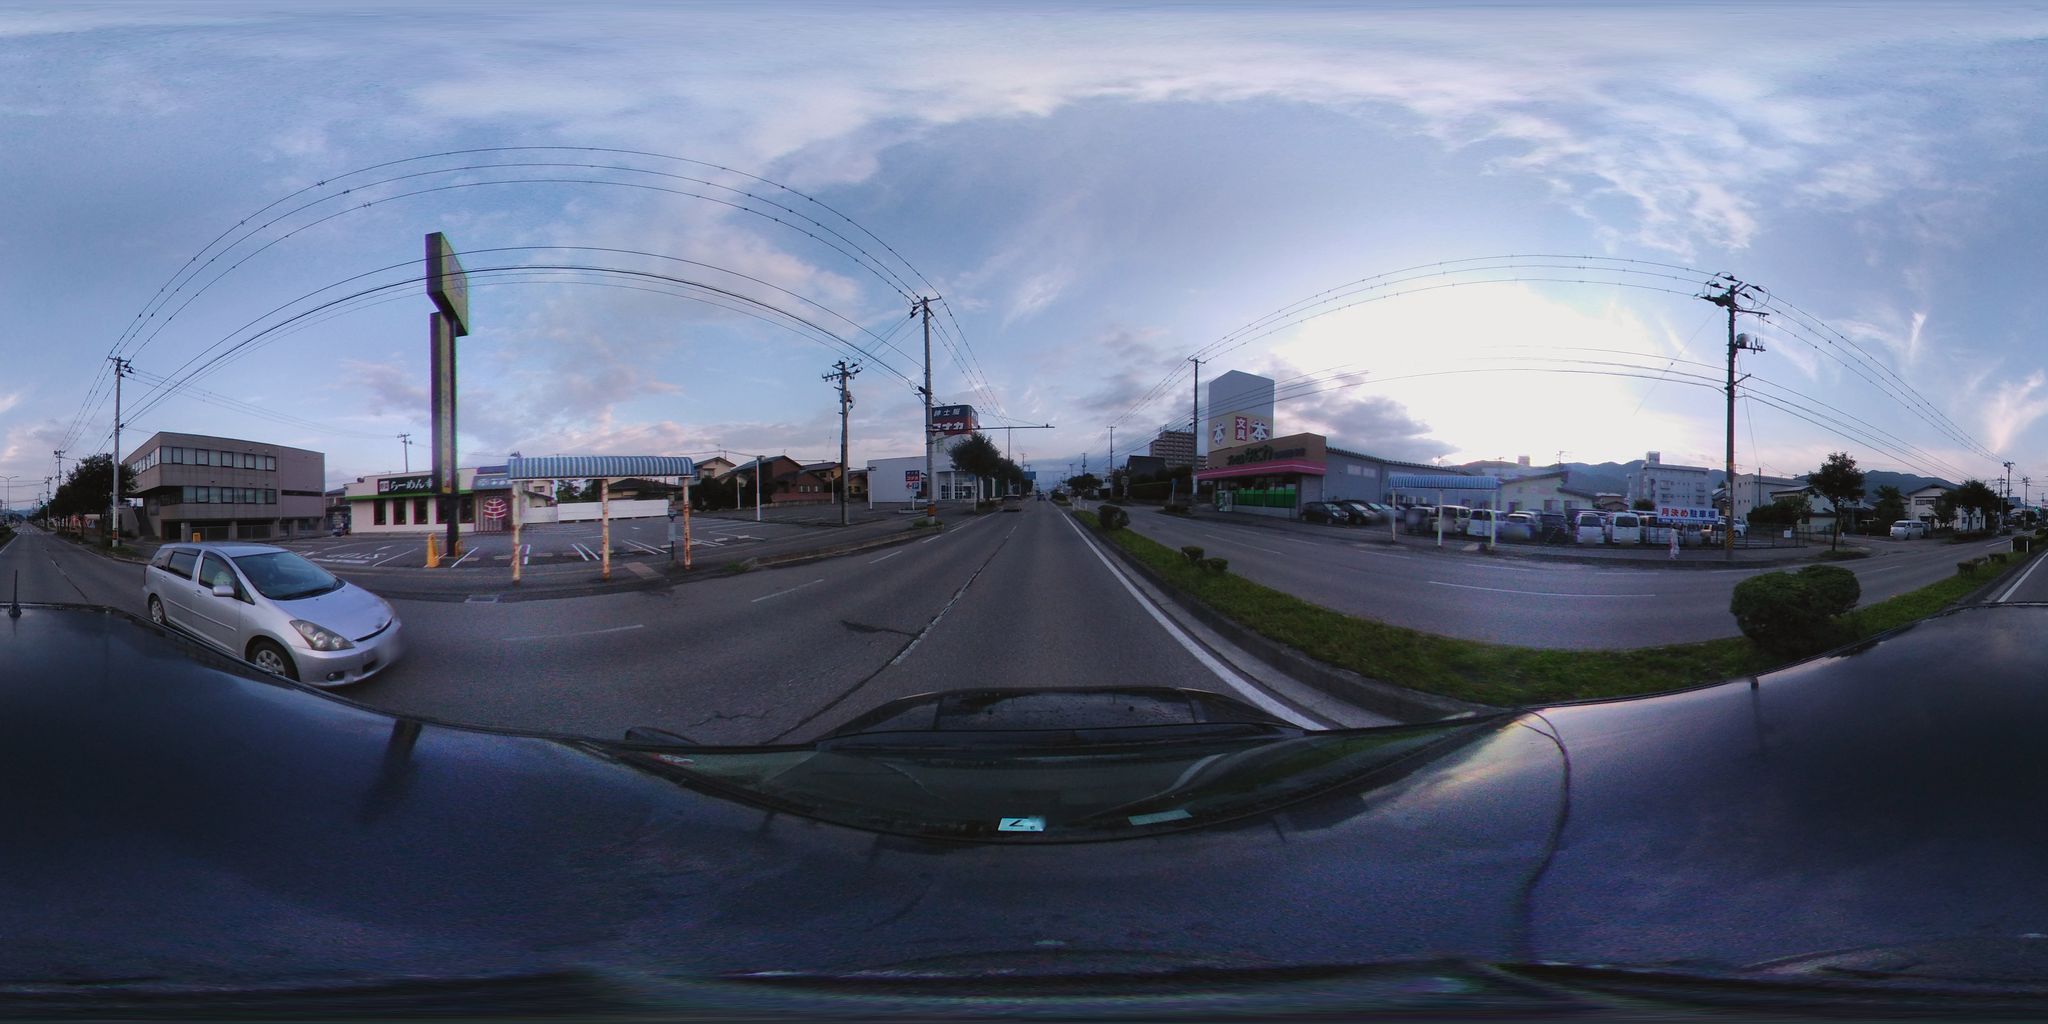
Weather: snowy
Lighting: day
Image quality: good
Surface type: cycling surface
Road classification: primary
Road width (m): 3.8
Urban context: urban centre
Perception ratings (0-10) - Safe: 0.78, Lively: 2.73, Beautiful: 4.85, Boring: 3.59, Depressing: 5.03, Wealthy: 1.12